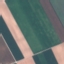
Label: AnnualCrop